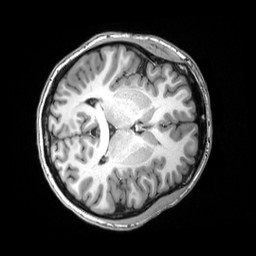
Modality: T1w
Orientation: axial
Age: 20
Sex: female